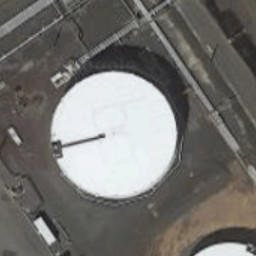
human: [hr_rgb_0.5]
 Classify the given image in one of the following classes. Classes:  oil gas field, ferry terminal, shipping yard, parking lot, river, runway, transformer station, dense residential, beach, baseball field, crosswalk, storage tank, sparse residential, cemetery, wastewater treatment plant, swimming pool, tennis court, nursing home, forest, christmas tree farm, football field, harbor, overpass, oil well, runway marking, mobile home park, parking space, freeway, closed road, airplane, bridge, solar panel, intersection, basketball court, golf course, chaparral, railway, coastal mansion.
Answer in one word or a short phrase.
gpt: storage tank